Interaction volume radius: 5 \u00c5
Interaction volume height: 20 \u00c5
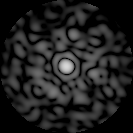
Disorder parameter: 0.8252